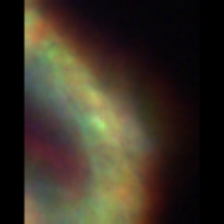
Taxon: Diatom_aggregate
Group: Diatoms